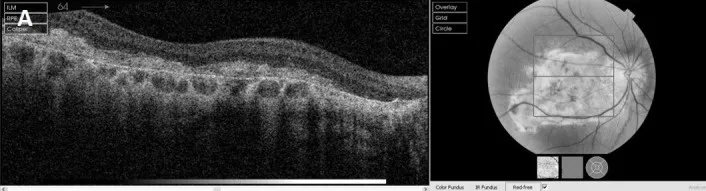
A) Right eye showing disciform scar at initial presentation.
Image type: ophthalmic_imaging (oct)